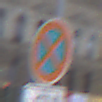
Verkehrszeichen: AbsolutesHalteverbot
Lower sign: HinweisDurchSinnbild22
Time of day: MorningAfternoon
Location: Outdoor (Urban)
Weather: PartlyCloudy
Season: NotSpecified
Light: Natural